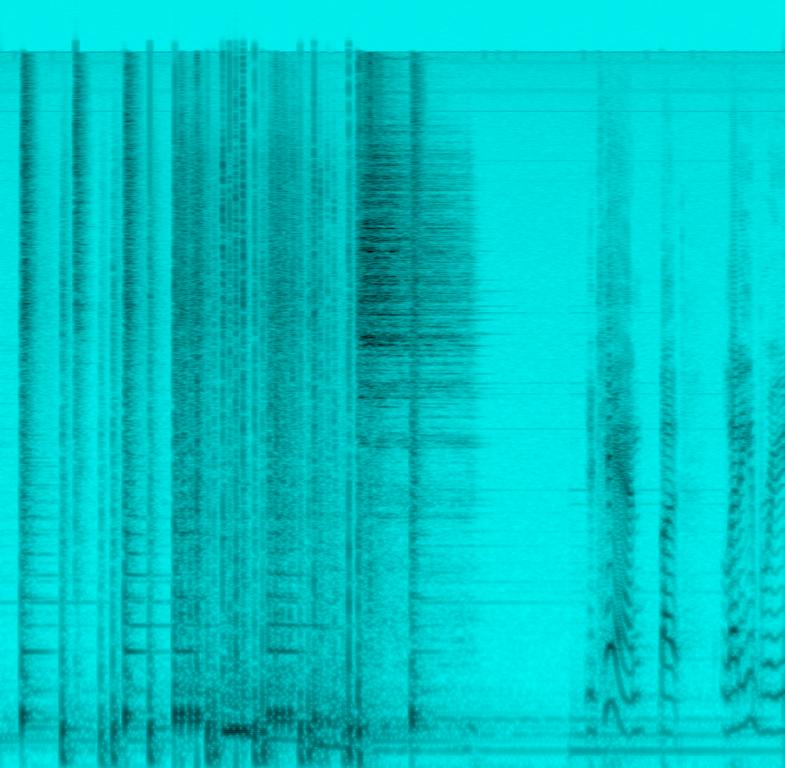
This music is a percussive instrumental. The tempo is fast with a vigorous, vivacious beat. It is rhythmic, pulsating, vigorous and energetic with a male voice giving instructions on drumming styles. This clip is an instruction audio/video on drumming patterns.